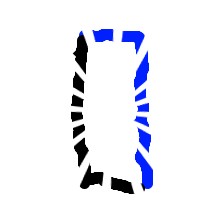
Shape: rectangle